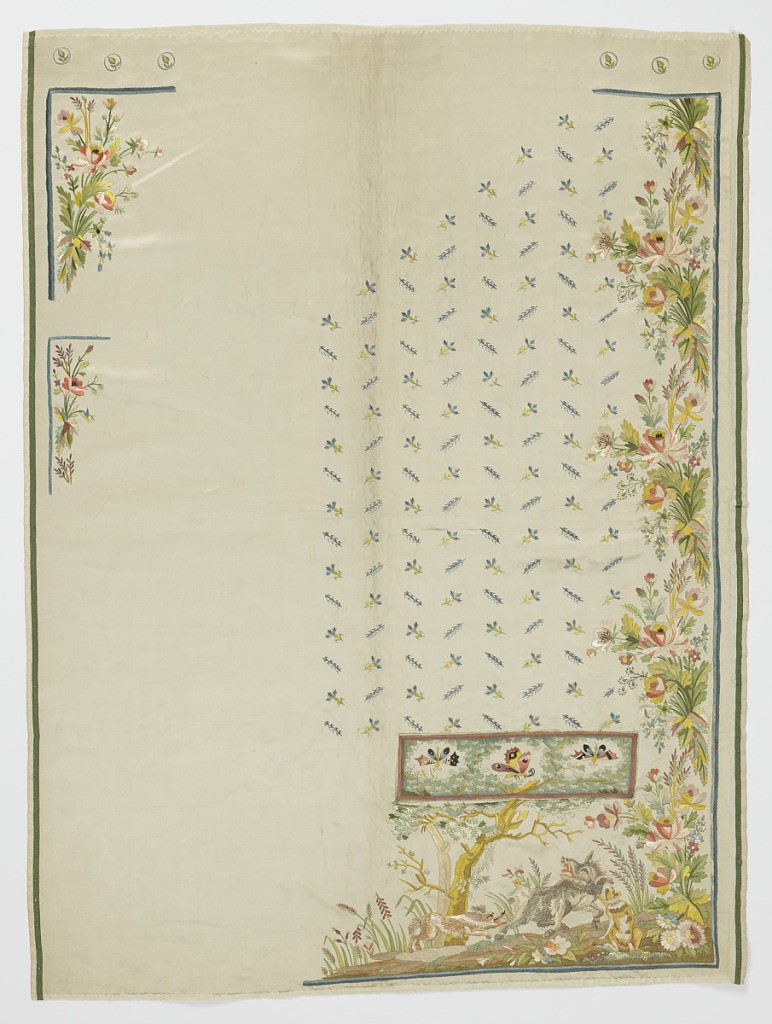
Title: Uncut waistcoat fronts
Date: late 18th century
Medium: silk Technique: embroidered on satin weave Label: silk embroidery in satin, stem and knot stitches on silk satin weave
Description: Two incomplete panels for a waistcoat of white satin embroidered in multicolored silks. Corners beneath pocket flap show a design of two hunting hounds attacking a wild boar. Pocket flaps have butterflies, and front opening edge has dense flower cluster borders. Body has an open design of blue and yellow sprigs. Embroidery for the lapels in the opposite corner.